Interaction volume radius: 5 \u00c5
Interaction volume height: 10 \u00c5
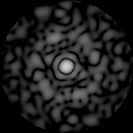
Disorder parameter: 0.8635